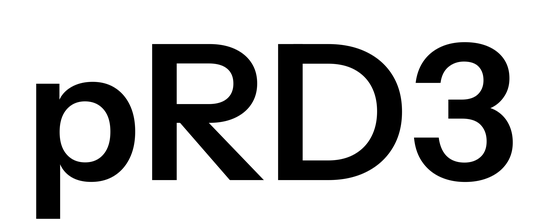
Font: InstrumentSans_SemiBold